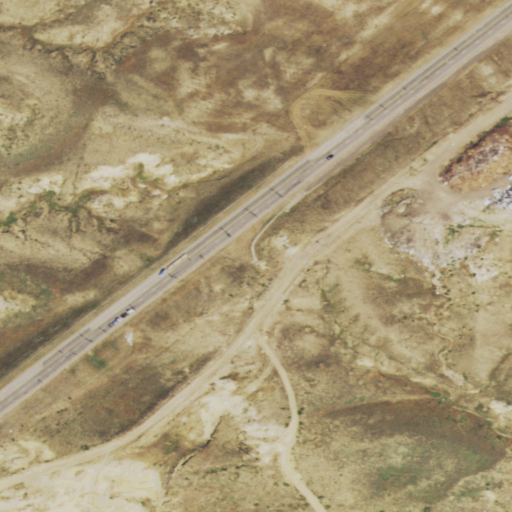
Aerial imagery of slope(s) in Wyoming named Monkey Hill containing grassland, low intensity development, medium intensity development, and open development